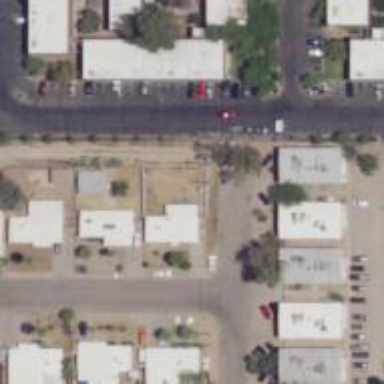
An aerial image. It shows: Alley classified as service road.